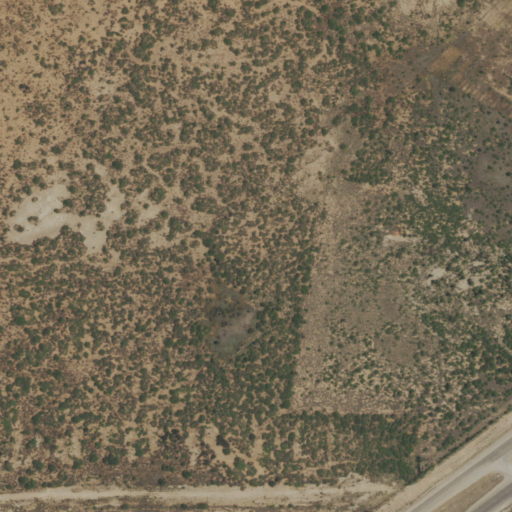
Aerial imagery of valley in New Mexico named Lone Tree Draw containing shrub, low intensity development, medium intensity development, and open development